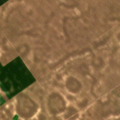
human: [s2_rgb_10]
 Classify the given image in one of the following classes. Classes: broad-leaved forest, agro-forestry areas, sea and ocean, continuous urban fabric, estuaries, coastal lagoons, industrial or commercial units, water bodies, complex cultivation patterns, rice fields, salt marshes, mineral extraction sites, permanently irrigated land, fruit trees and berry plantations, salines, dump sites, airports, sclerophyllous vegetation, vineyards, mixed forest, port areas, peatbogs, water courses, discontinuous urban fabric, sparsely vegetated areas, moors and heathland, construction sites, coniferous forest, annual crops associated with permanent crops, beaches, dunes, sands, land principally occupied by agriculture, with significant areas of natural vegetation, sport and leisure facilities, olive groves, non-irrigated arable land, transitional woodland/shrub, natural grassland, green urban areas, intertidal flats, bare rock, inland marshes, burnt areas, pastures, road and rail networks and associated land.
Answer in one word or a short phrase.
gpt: non-irrigated arable land